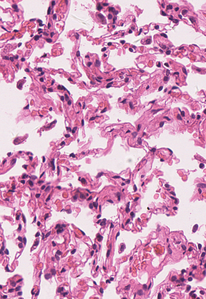
Tumor epithelial tissue: no
Tumor-associated stroma tissue: no
Normal tissue: yes